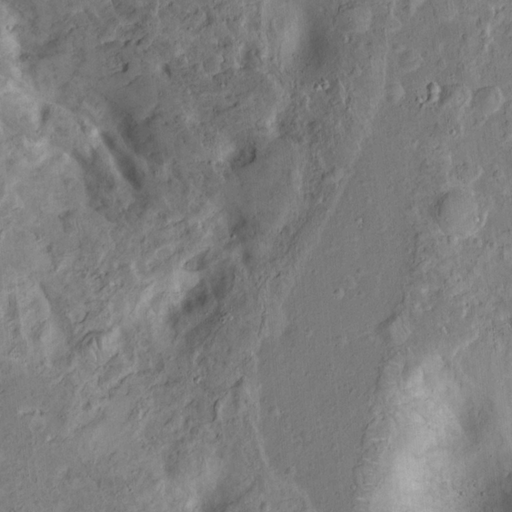
Objects detected: cone